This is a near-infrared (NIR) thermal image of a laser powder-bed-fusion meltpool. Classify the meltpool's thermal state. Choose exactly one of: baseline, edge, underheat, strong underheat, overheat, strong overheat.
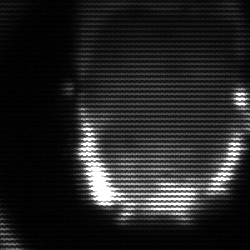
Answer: baseline